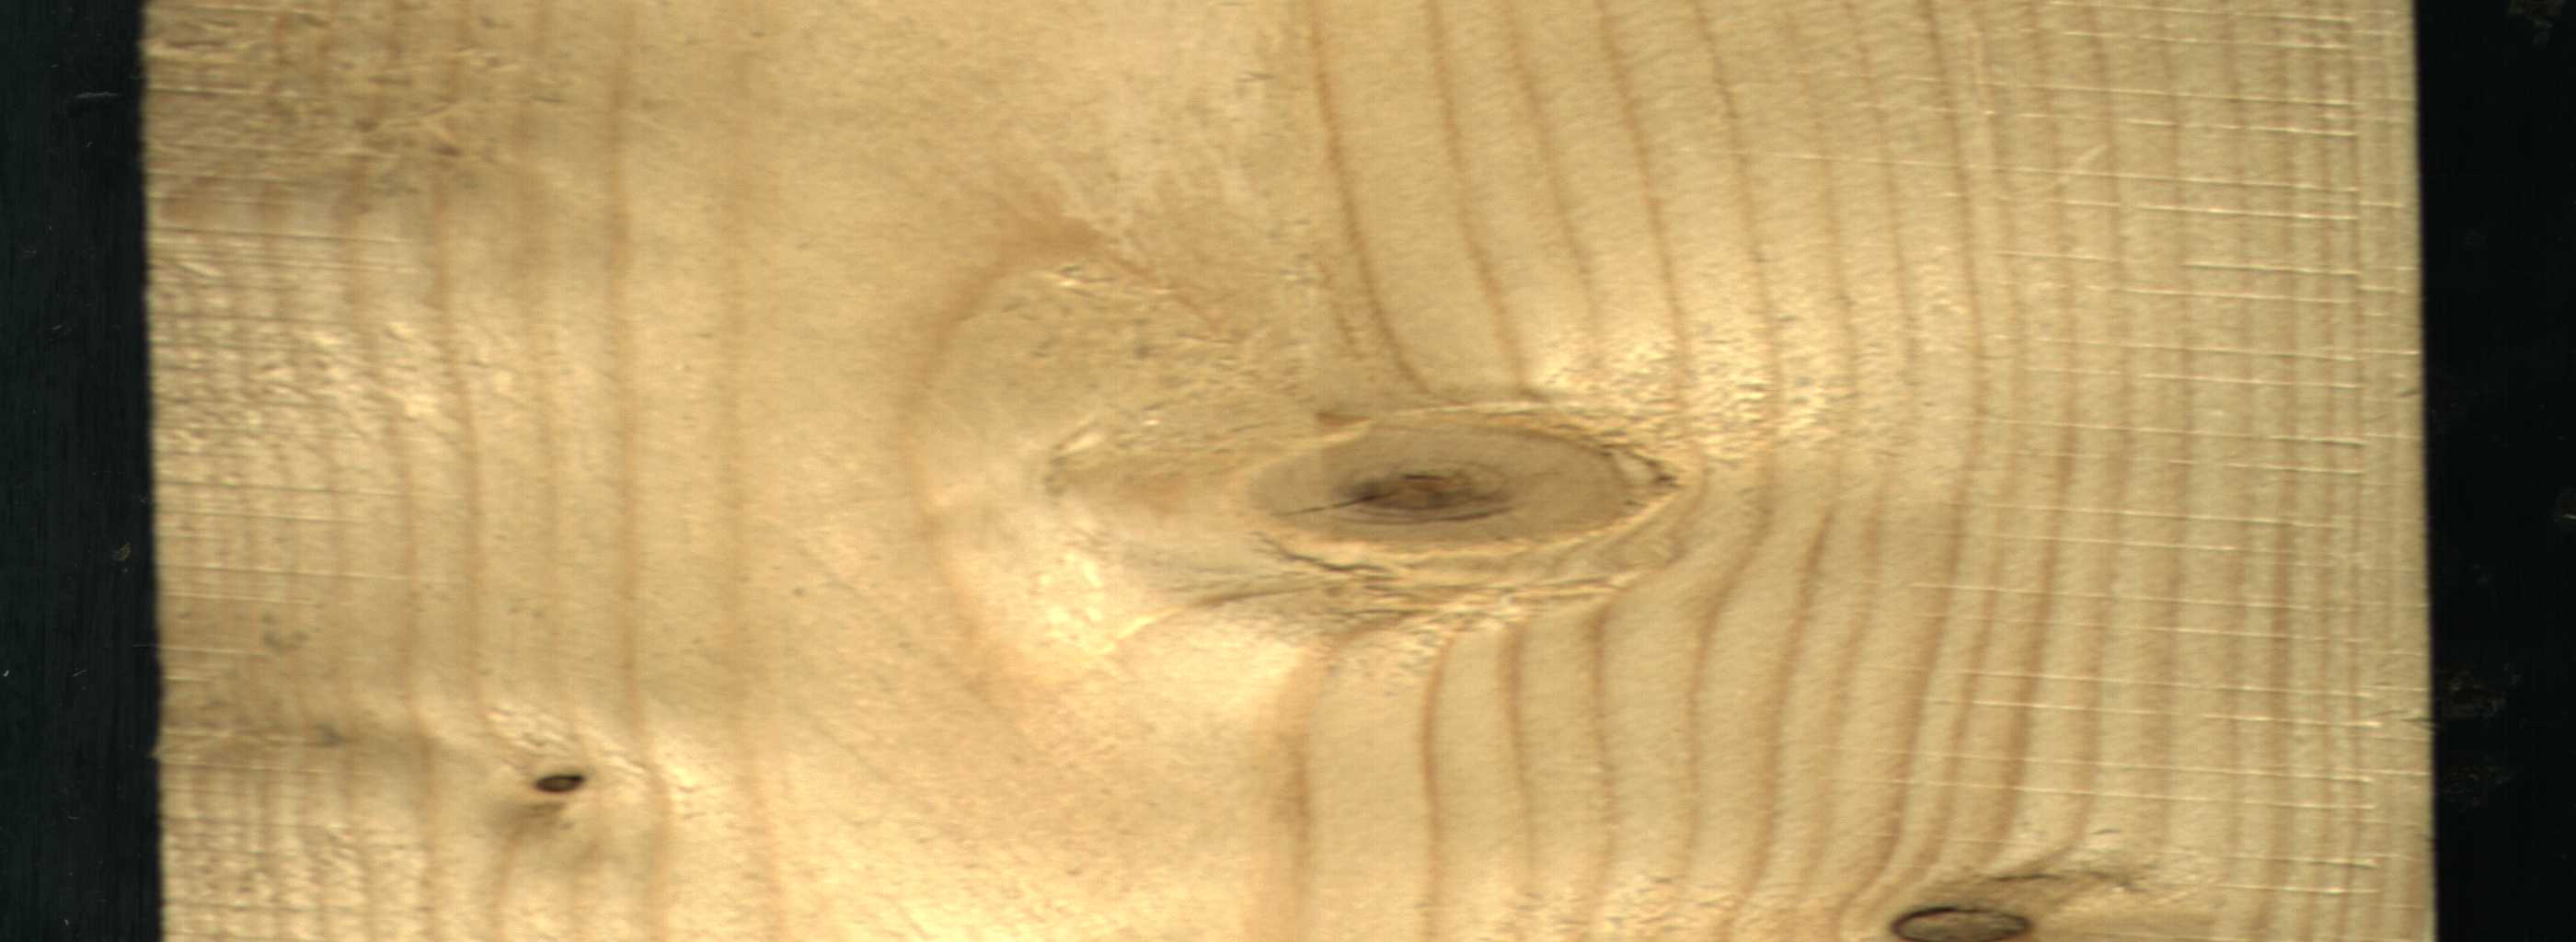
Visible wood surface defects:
Dead_Knot
Dead_Knot
Live_Knot